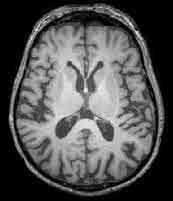
Label: notumor